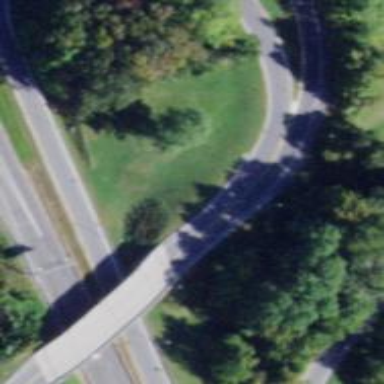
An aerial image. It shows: Trunk link highway.